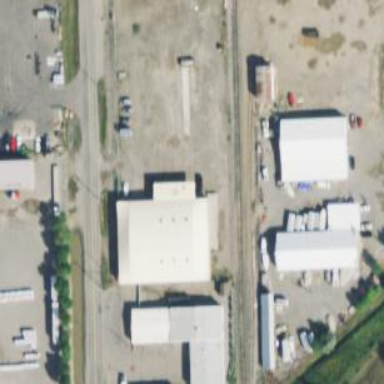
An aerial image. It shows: Railway siding for service.